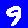
Digit: 9